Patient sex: M
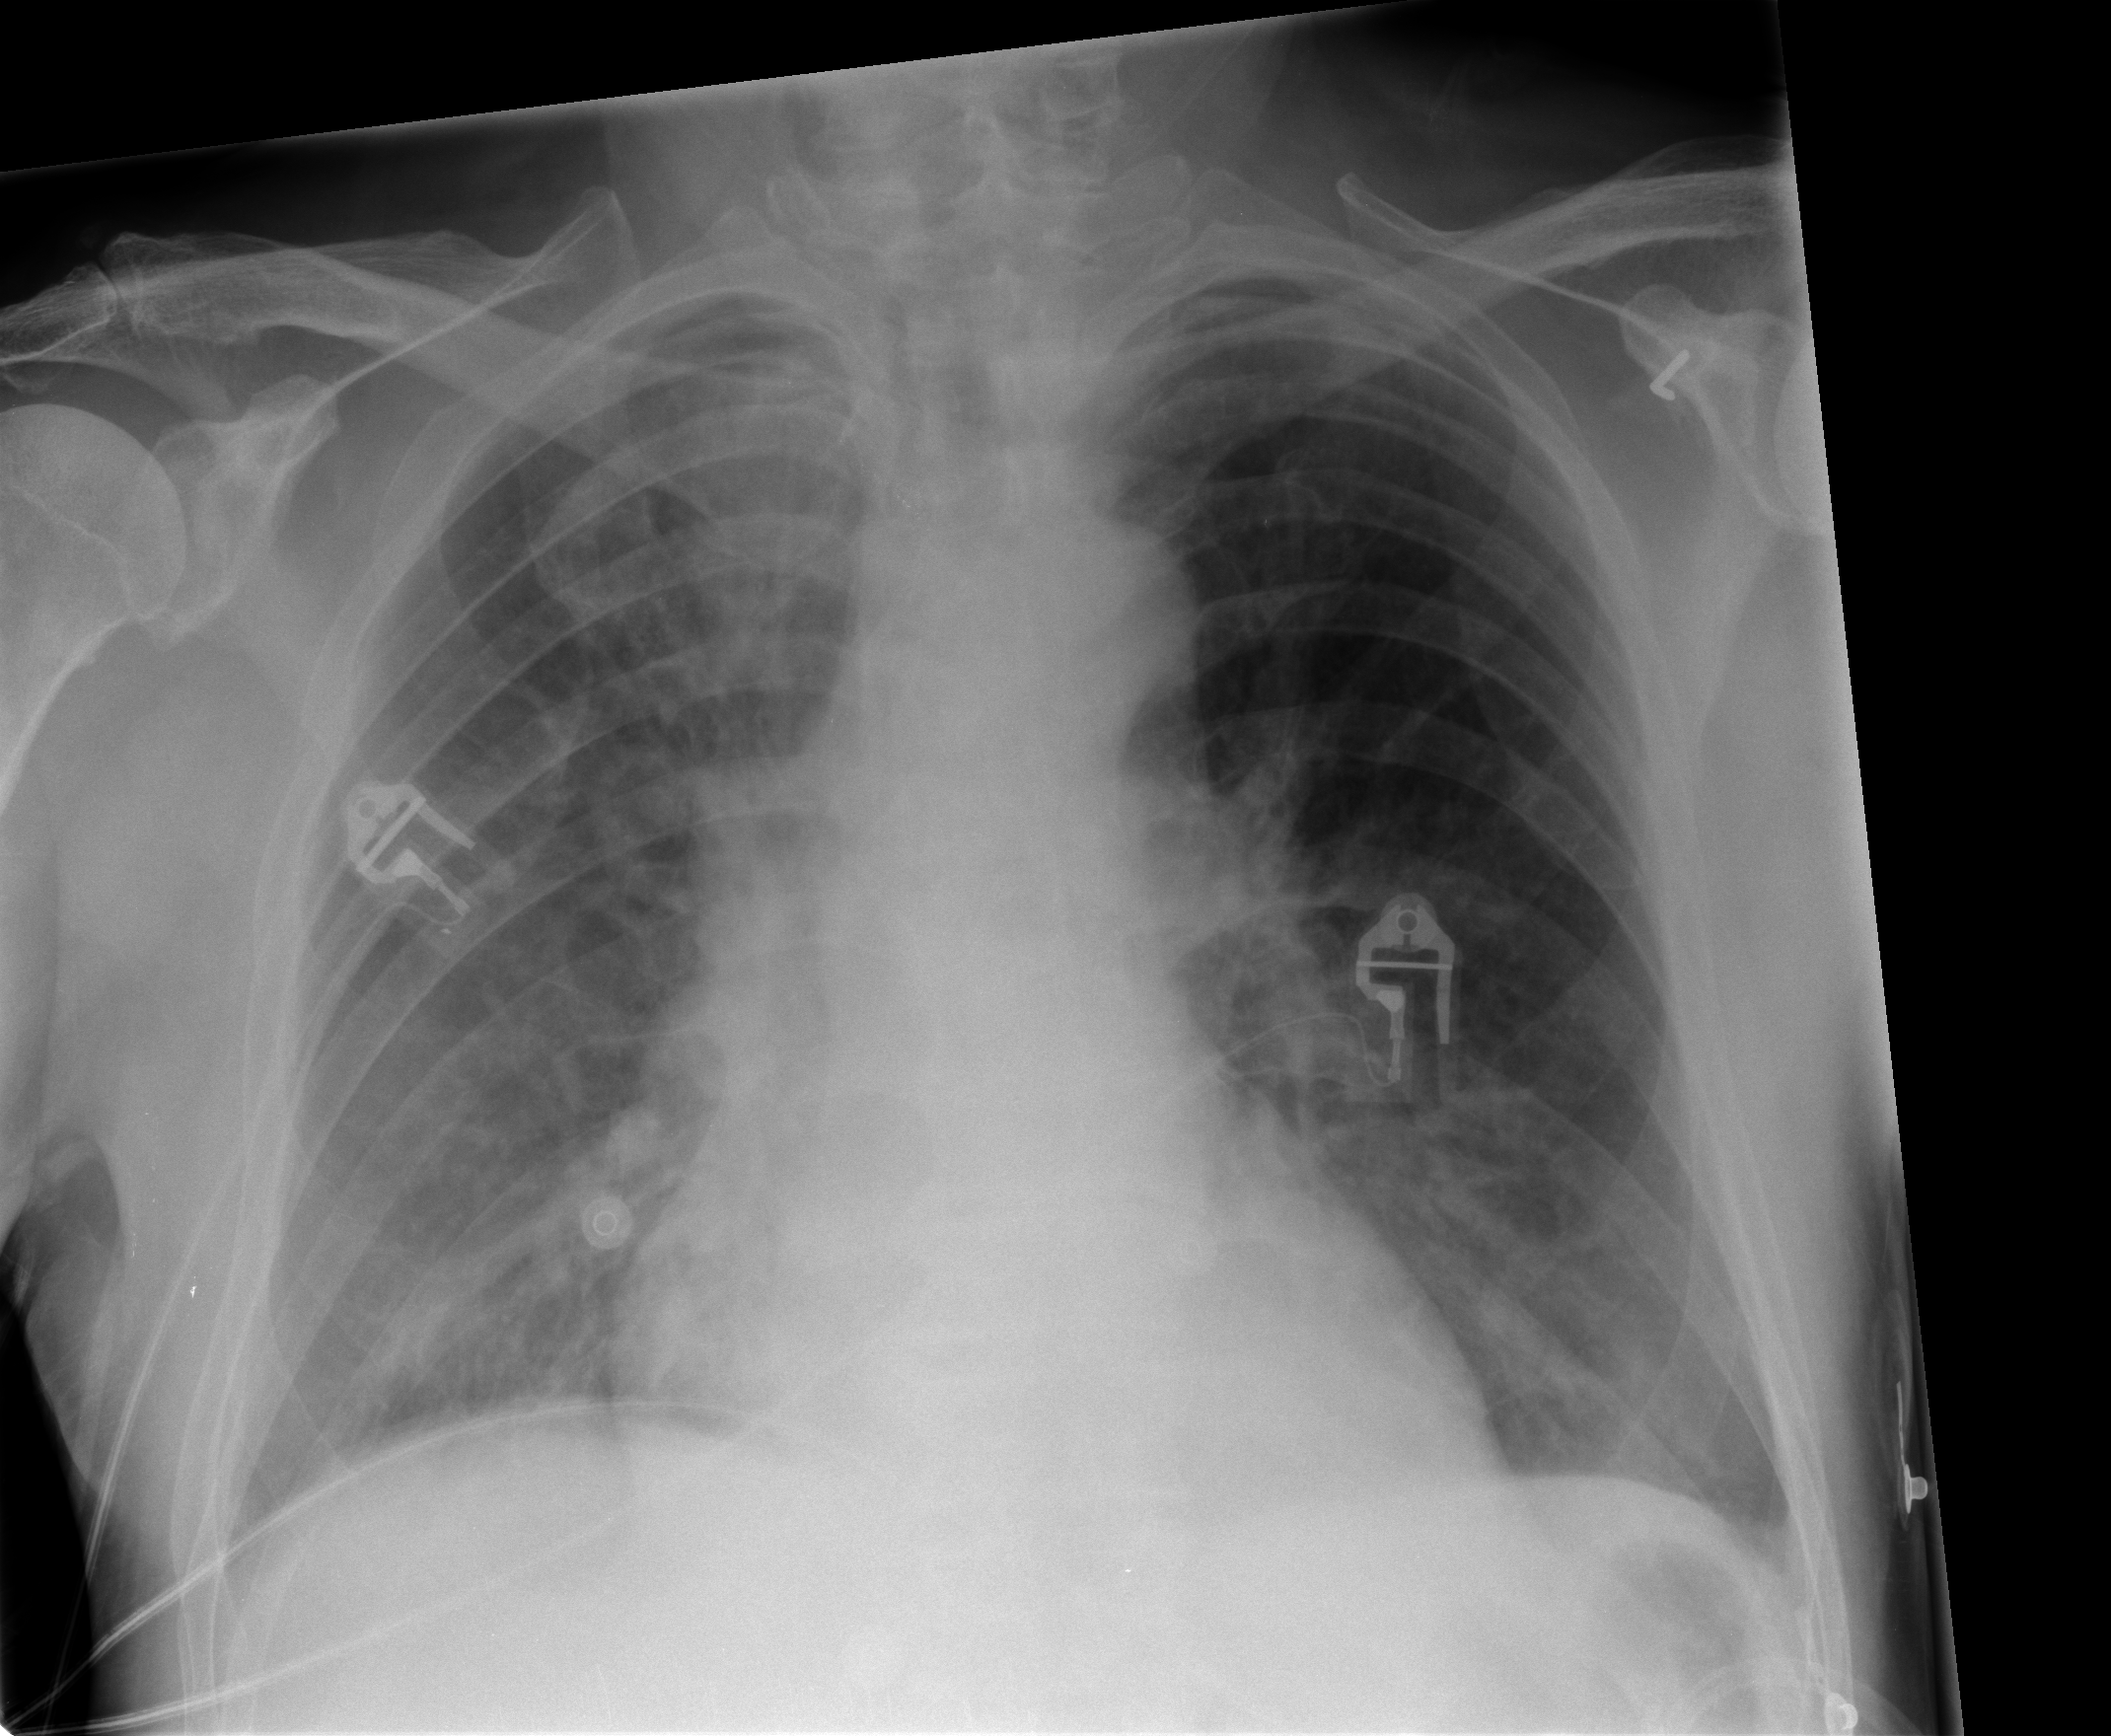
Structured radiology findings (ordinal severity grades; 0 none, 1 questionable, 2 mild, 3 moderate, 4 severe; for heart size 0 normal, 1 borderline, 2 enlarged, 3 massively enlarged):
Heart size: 2
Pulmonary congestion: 0
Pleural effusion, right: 0
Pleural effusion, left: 0
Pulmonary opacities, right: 2
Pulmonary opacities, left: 0
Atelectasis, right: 0
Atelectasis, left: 0